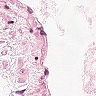
Metastatic tissue present: no